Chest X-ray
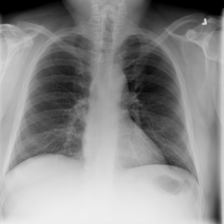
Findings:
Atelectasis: negative
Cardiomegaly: negative
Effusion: negative
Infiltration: positive
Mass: negative
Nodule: negative
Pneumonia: negative
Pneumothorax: negative
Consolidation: negative
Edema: negative
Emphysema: negative
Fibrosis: negative
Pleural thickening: negative
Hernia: negative